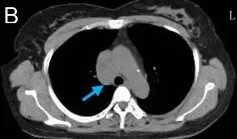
Thoracic radiograph and PET-CT findings of the patient. (C,D) PET-CT scan showed increased uptake of fluorodeoxyglucose signal in this mass axial and coronal plane images.
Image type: radiology (ct)